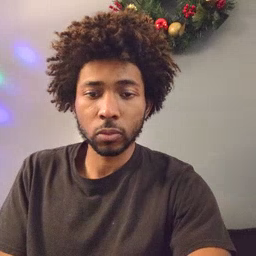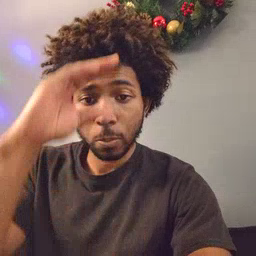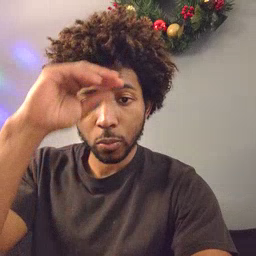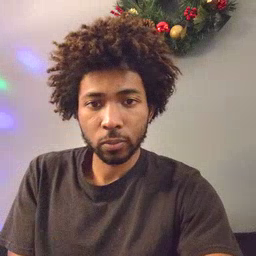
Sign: boy